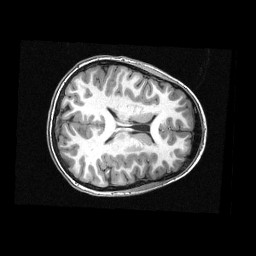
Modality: T1w
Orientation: axial
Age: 13
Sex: female
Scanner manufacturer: siemens
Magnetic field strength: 3 T
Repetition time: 2.3 s
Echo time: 0.00336 s